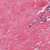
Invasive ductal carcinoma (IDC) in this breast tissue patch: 0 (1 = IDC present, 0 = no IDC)